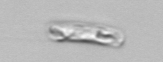
Label: Guinardia_striata